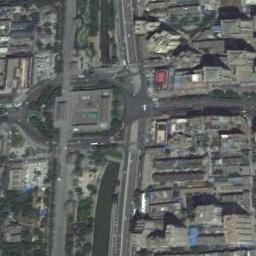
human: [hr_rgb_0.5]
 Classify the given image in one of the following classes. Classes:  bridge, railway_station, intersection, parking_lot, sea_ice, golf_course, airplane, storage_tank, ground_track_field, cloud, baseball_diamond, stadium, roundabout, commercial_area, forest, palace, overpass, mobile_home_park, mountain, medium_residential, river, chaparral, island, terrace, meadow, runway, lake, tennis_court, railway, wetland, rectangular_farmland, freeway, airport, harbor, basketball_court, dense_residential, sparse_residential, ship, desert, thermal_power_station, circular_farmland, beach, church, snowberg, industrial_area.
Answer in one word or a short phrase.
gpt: roundabout